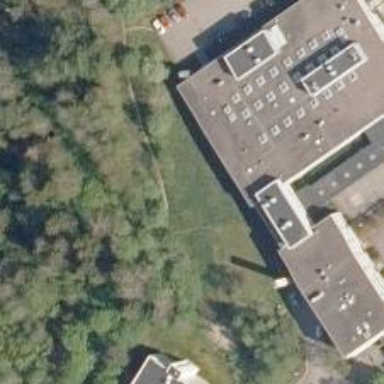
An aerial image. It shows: School building.